Question: I am creating a web based software using Asp.net MVC 5 with EF framework on Visual Studio 2013.
I have a view page which needs to display two partial views at a given time. The partial views are associated with 2 model classes thus will be be from two Controllers. How to specify which frame the partial view should be displayed?
I'm new to MVC 5 so I am unable to provide a more detailed description. Any suggestion that can get me the result below would be helpful

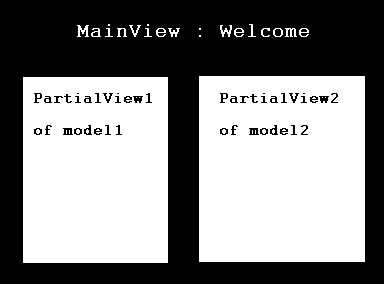
Answer: At least a couple of options:
## 1 @Html.Action
Just use '@Html.Action' (twice) to render the partial views using separate controller calls:
e.g.
'''
@Html.Action("action1", "Controller", new { id = Model.idOfPart1 }
@Html.Action("action2", "Controller", new { id = Model.idOfPart2 }
'''
Where the id's are the key/lookup values you would normally pass to a control if they were full views.
'Action()' causes a full call to the action of the controller specified and renders the result in-place in the parent view.
## 2 @Html.Render
If instead you wish to pass a combined ViewModel to the parent view, and send parts of the model to each partial view, you can use '@Html.Partial':
'''
@Html.Render("ParialView1", Model.model1);
@Html.Render("PartialView2", Model.model2 }
'''
This version passes specific models requesting each partial view render with it.
'Render()' is probably the most common model for passing data to partial views, but it really depends on how you want to pass the data around and how your controllers are structured. I always use 'Action' when I think a partial view should be able to function as a view as well as a partial view.